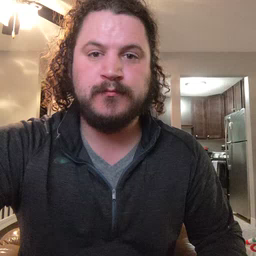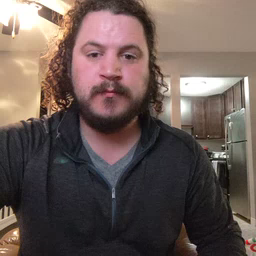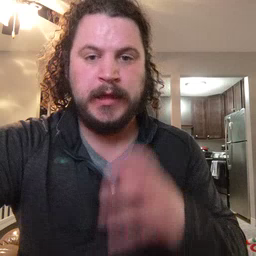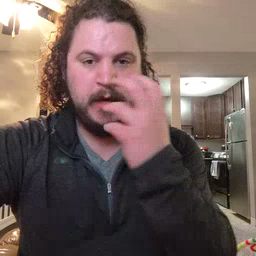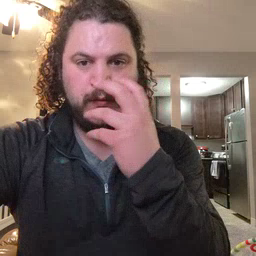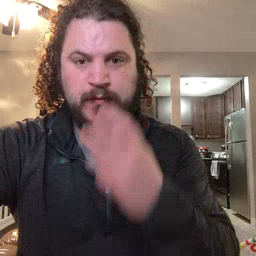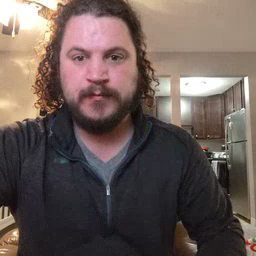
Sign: clown